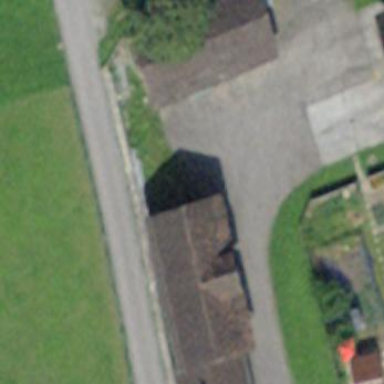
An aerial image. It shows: Shed building.